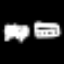
Label: bed